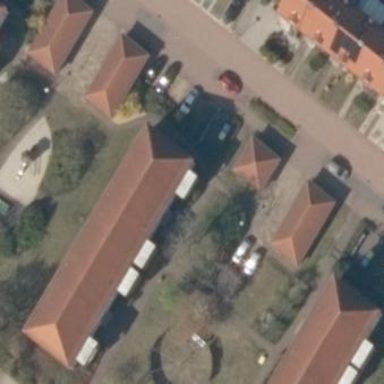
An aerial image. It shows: Residential building.